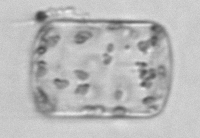
Label: Lauderia_annulata